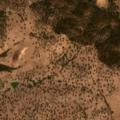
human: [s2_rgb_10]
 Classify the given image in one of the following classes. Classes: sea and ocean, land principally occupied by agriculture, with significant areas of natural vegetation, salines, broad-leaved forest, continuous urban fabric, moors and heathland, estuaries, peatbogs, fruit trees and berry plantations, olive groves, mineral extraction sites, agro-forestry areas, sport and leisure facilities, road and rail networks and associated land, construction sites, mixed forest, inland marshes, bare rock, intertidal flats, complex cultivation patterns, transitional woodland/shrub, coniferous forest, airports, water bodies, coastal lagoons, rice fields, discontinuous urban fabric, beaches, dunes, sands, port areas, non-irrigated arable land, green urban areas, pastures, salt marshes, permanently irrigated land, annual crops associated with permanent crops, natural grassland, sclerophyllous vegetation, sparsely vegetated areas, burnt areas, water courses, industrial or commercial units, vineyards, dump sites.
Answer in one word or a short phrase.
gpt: olive groves, pastures, complex cultivation patterns, agro-forestry areas, broad-leaved forest